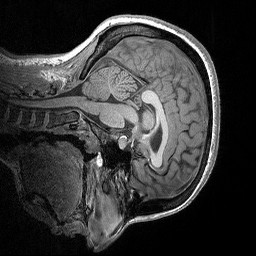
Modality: T1w
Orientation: sagittal
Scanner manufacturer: siemens
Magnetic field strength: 3 T
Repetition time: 2.3 s
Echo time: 0.00298 s